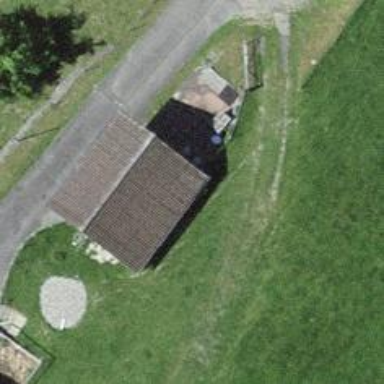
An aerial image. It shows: Rural barn.